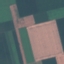
Land use / land cover: AnnualCrop